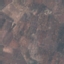
Land use / land cover class: PermanentCrop